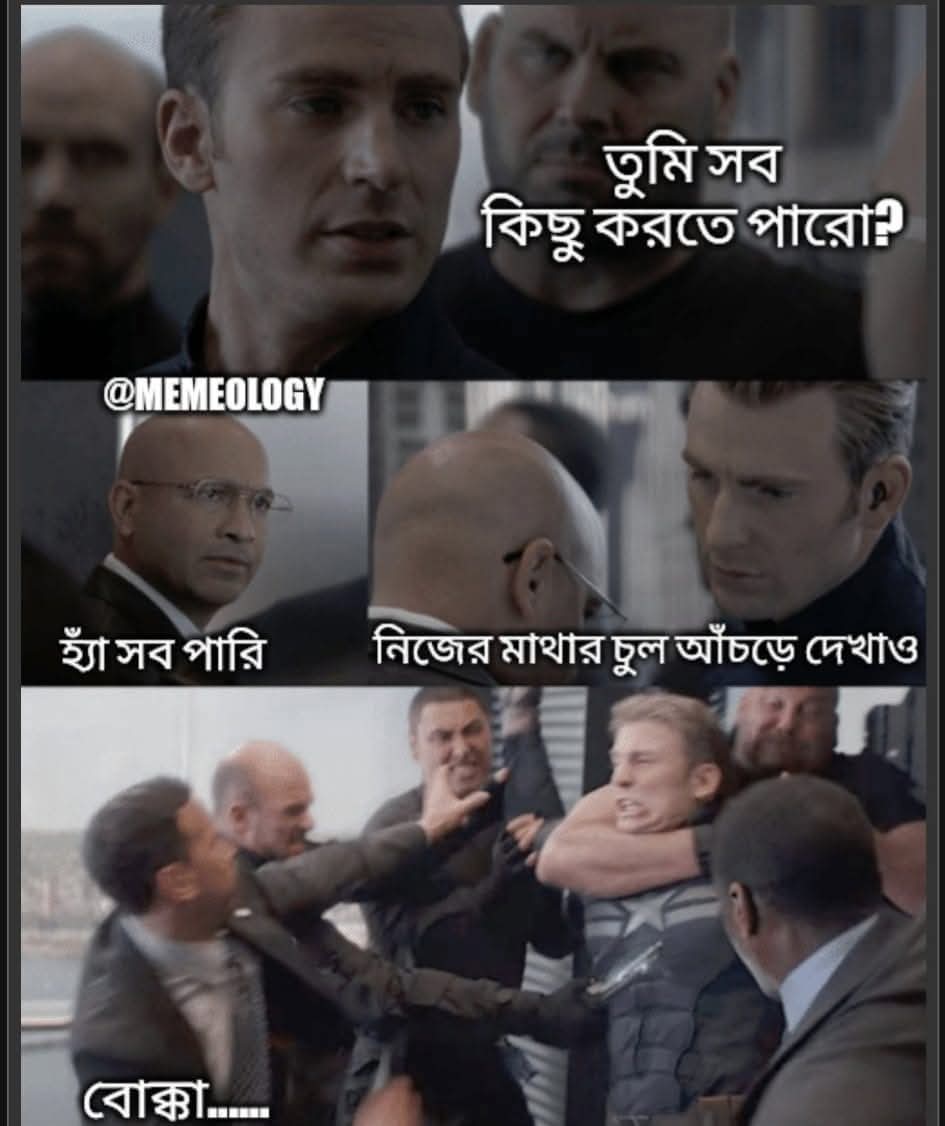
Text: তুমি সব কিছু করতে পারো?
হ্যাঁ সব পারি
নিজের মাথার চুল আঁচড়ে দেখাও
বোক্কা
Label: Hate
Hate category: Personal Offence
Targeted group: Individual